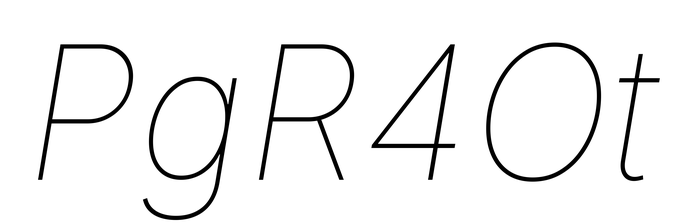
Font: Inter-Italic_Thin_Italic